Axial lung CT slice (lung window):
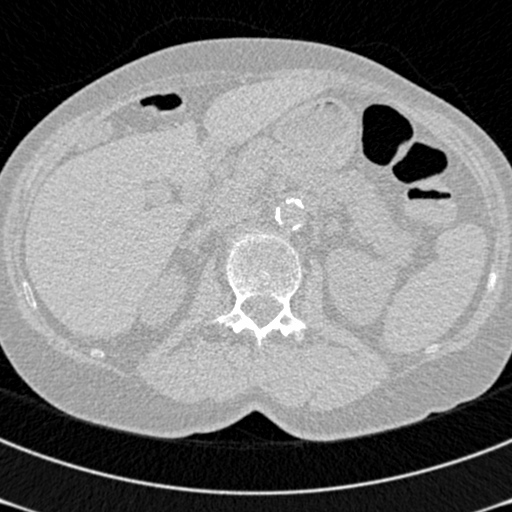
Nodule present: no